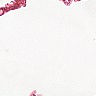
Metastatic tissue present: no